Aerial crown-view tile of a tropical tree (Barro Colorado Island, Panama), acquired 20240611:
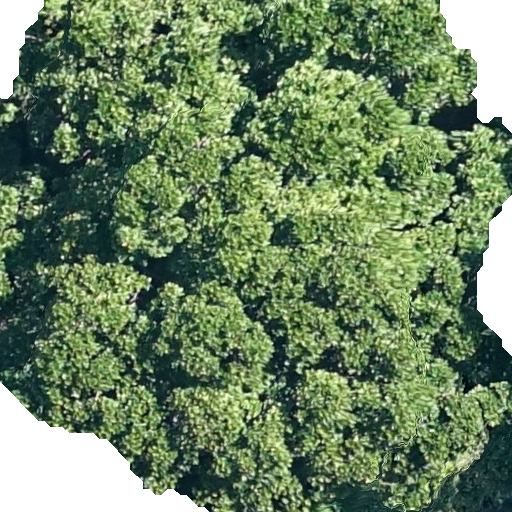
Species: Anacardium excelsum
GBIF accepted scientific name: Anacardium excelsum
Crown area: 423.913 m²